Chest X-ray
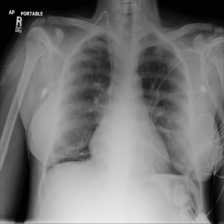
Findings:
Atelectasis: negative
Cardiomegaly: negative
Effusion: negative
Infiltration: negative
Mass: negative
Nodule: negative
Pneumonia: negative
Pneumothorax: negative
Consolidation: negative
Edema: negative
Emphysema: negative
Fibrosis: positive
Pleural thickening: negative
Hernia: negative